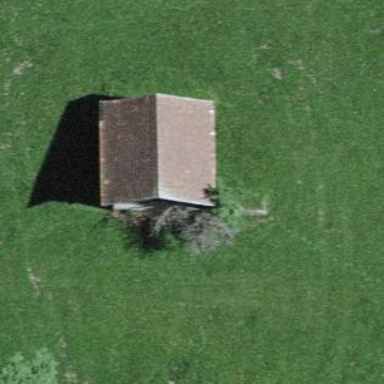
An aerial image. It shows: Rural barn.